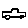
Label: car